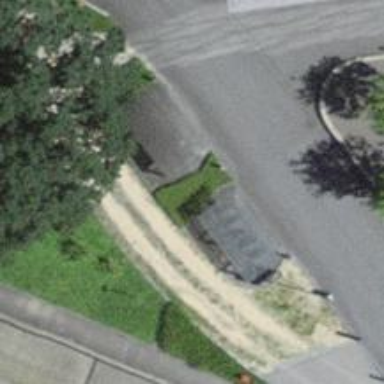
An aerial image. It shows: Shed designated as bicycle parking facility.